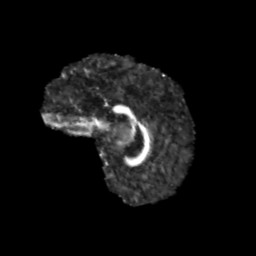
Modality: FA
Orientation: sagittal
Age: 9
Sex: female
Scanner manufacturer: siemens
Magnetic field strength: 3 T
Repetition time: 3.8 s
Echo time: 0.07 s